Question:
My only need is to send the 'TextView' text to another 'Activity' of the selected 'ListView' item. I am using a custom 'ListView' 'Adapter' to get my data from web services using JSON parsing. With my current code, I am getting the text from the first 'ListView' item everytime, no matter which item I click.
'''
@Override
protected void onPostExecute(Void args) {
ArrayList<String> nameList = new ArrayList<>();
for (Details bean : details) {
nameList.add(bean.getResType());
aero(details);
}
}
}
private void aero(final List<Details> mList) {
for (Details bean : details) {
final String urlChar = bean.getUrl();// may be the problem is here
idno = String.valueOf(bean.getId()); // may be the problem is here
if (bean.getResType().equals("Notes")) {
final ListView listView;
View view = getView();
if (view != null) {
listView = (ListView) view.findViewById(R.id.list2);
CustomListViewAdapterNotes adapter = new CustomListViewAdapterNotes(getContext(),
R.layout.notes, mList);
listView.setAdapter(adapter);
// Assign adapter to ListView
listView.setAdapter(adapter);
listView.setOnItemClickListener(new AdapterView.OnItemClickListener() {
@Override
public void onItemClick(AdapterView<?> parent, View view,
int position, long id) {
Intent intent = new Intent(getContext(), Main_Activity_for_Notes.class);
//add data to the Intent object
intent.putExtra("idnotes", idno);
intent.putExtra("urlchar", urlChar);
Toast.makeText(getActivity(),
"Click ListItem Number " + idno, Toast.LENGTH_LONG)
.show();
startActivity(intent);
}
});
}
}
}
}
'''
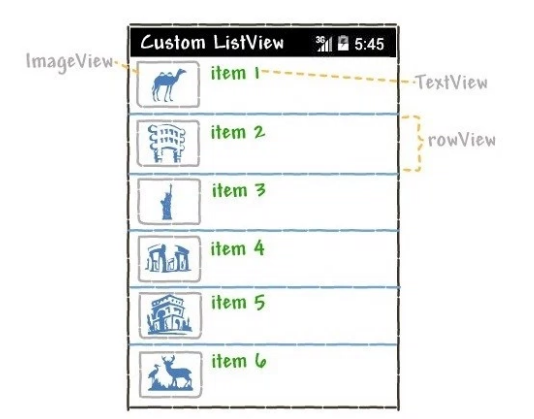
Answer: Change these lines
'''
Intent intent = new Intent(getContext(), Main_Activity_for_Notes.class);
//add data to the Intent object
intent.putExtra("idnotes", details.get(position).getId());
intent.putExtra("urlchar", details.get(position).getUrl());
Toast.makeText(getActivity(),
"Click ListItem Number " + details.get(position).getId(), Toast.LENGTH_LONG)
.show();
startActivity(intent);
'''